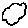
Label: cloud